Current action and preconditions to check: trajectory_clear

Your task: For each precondition in the list above, predict whether it will hold at this action.

Consider the current scene as observed from the mobile robot's camera, and analyze the predicted future states of all dynamic agents (e.g., people, animals, vehicles, or any moving entities) within the NEXT SECOND.

IMPORTANT: Only answer "very likely" if you are absolutely certain—based on strong, clear evidence—that a dynamic agent will violate the precondition in the predicted future state. Do NOT answer "very likely" for unlikely, ambiguous, or low-probability risks.

Ask yourself for each precondition: Is there a high probability, with clear and convincing evidence, that the predicted future states of any dynamic agent will interfere with the predicted future state of the currently executing action within the NEXT SECOND, causing that precondition to fail?

Assess the risk level based on these predictions. Use "likely" or "very likely" if motions create a clear risk of interference.

Use "neutral" or "improbable" if agents are nearby but their predicted paths are clearly diverging or non-conflicting.

Failure Risk Categories: "very improbable", "improbable", "neutral", "likely", "very likely"

Answer Format: Output ONLY the probability_of_failure value from these categories: "very improbable", "improbable", "neutral", "likely", "very likely"

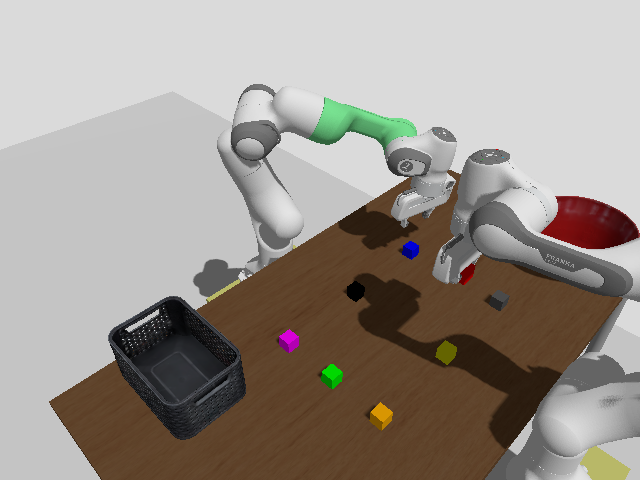

Answer: very improbable